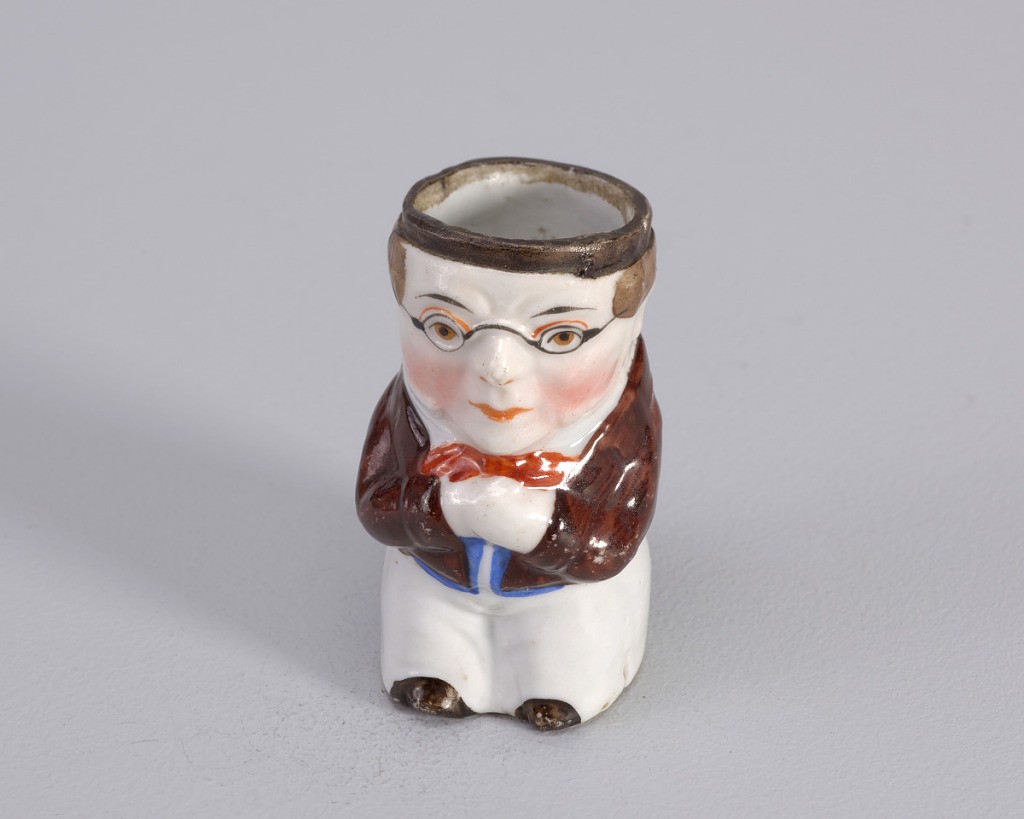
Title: matchsafe
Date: late 19th century
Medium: Porcelain
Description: Figure of man wearing eyeglasses. Figure also wears short brown coat and orange tie.